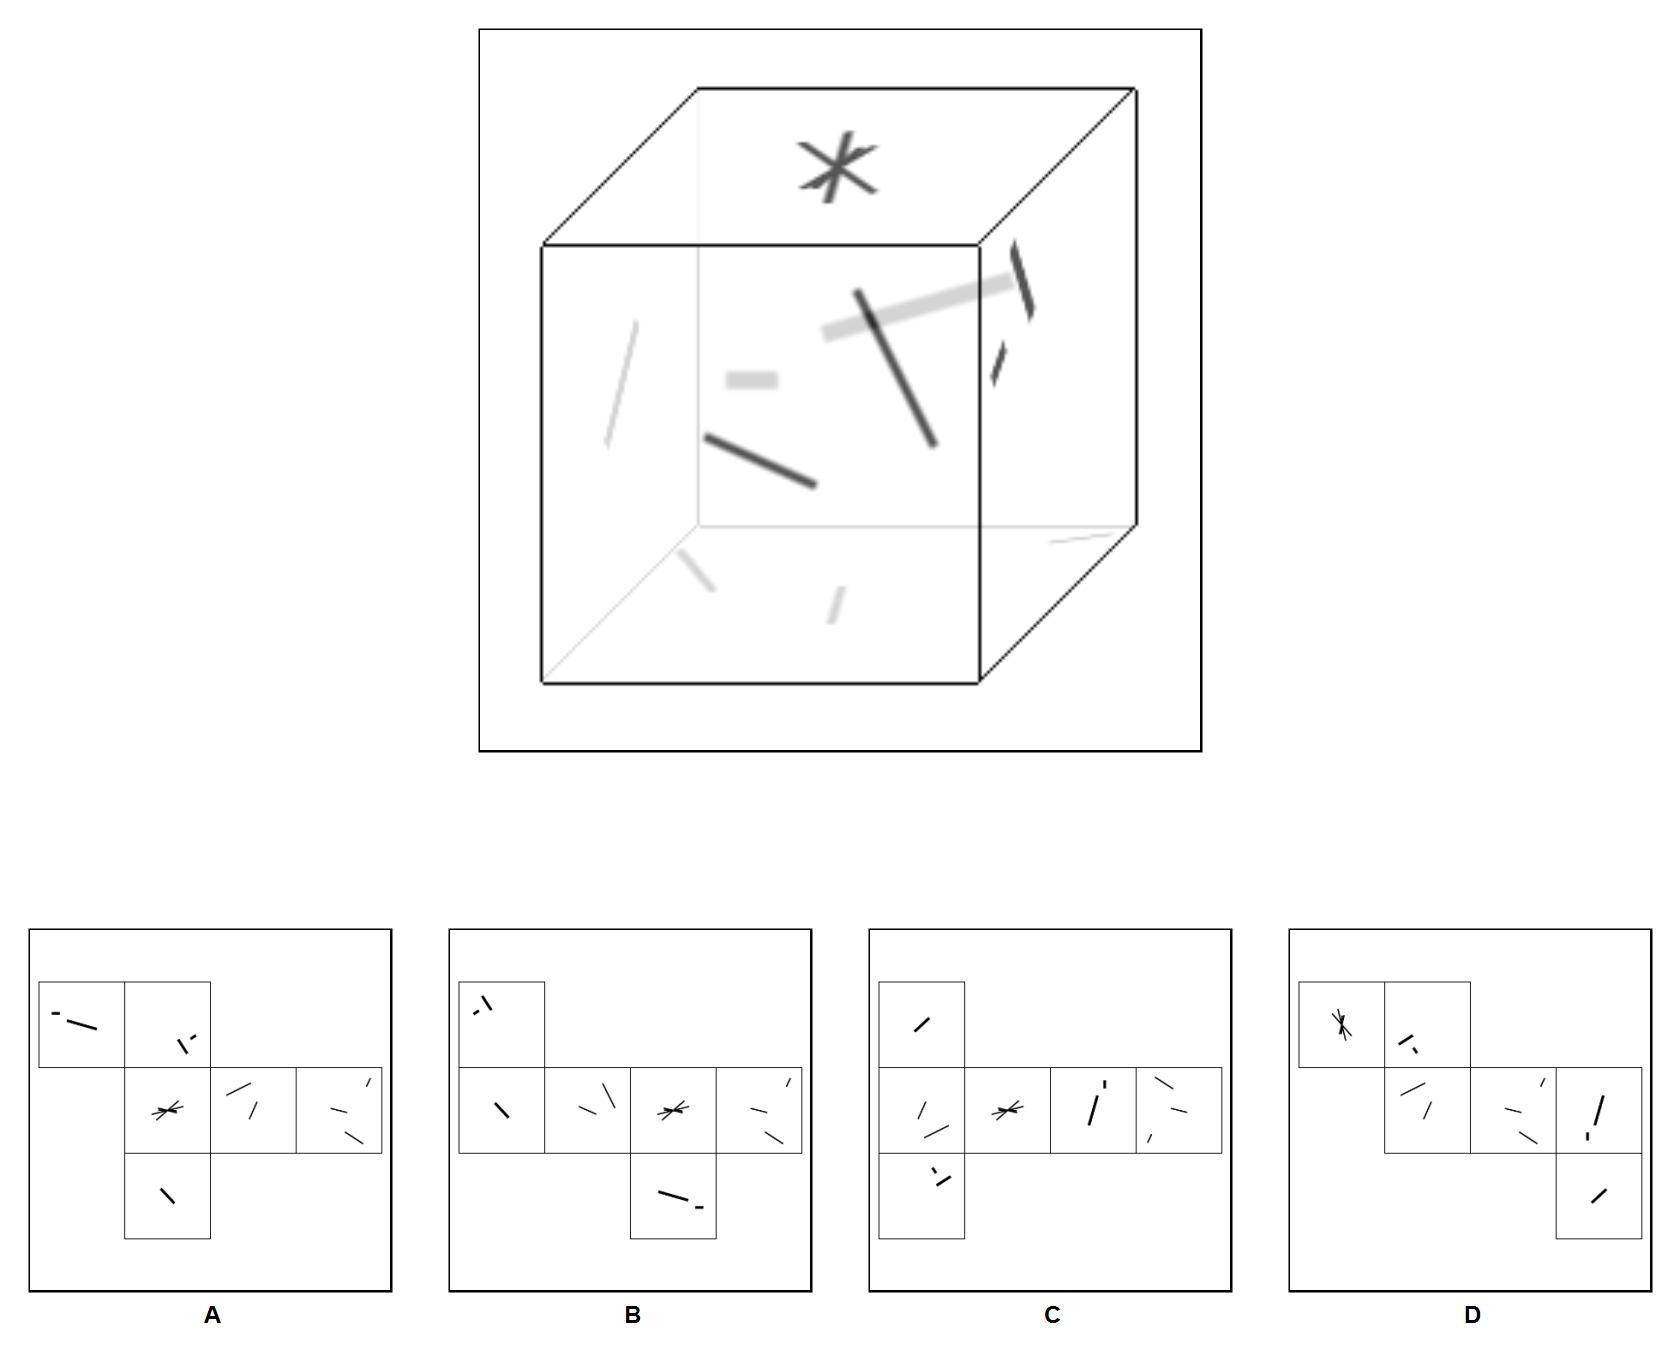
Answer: B